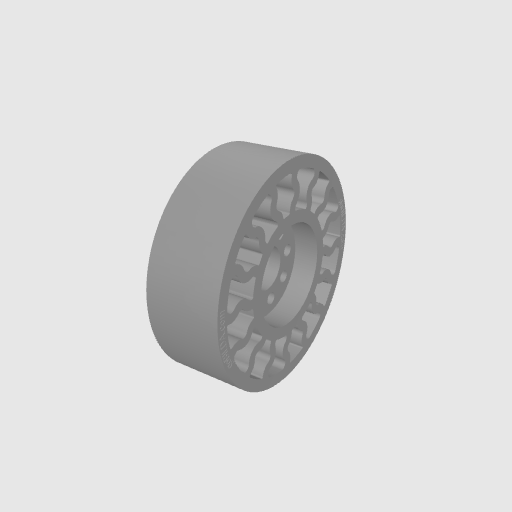
Part: GeckoWheel72OD